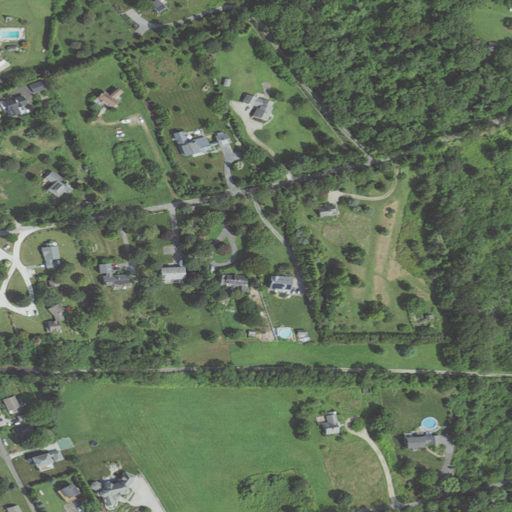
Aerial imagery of island in Massachusetts named Upper Spectacle Island containing pasture, mixed forest, woody wetlands, low intensity development, open development, medium intensity development, and evergreen forest